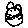
Label: cat